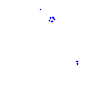
Particle: proton